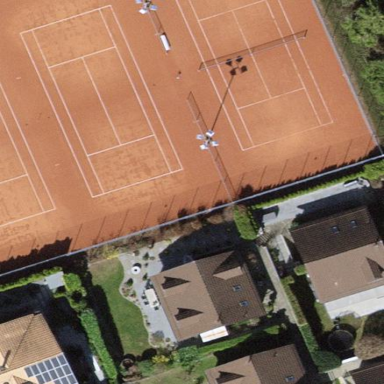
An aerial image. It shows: Tennis pitch with clay surface for leisure sports.